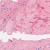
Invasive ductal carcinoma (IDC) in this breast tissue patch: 0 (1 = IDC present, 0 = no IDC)